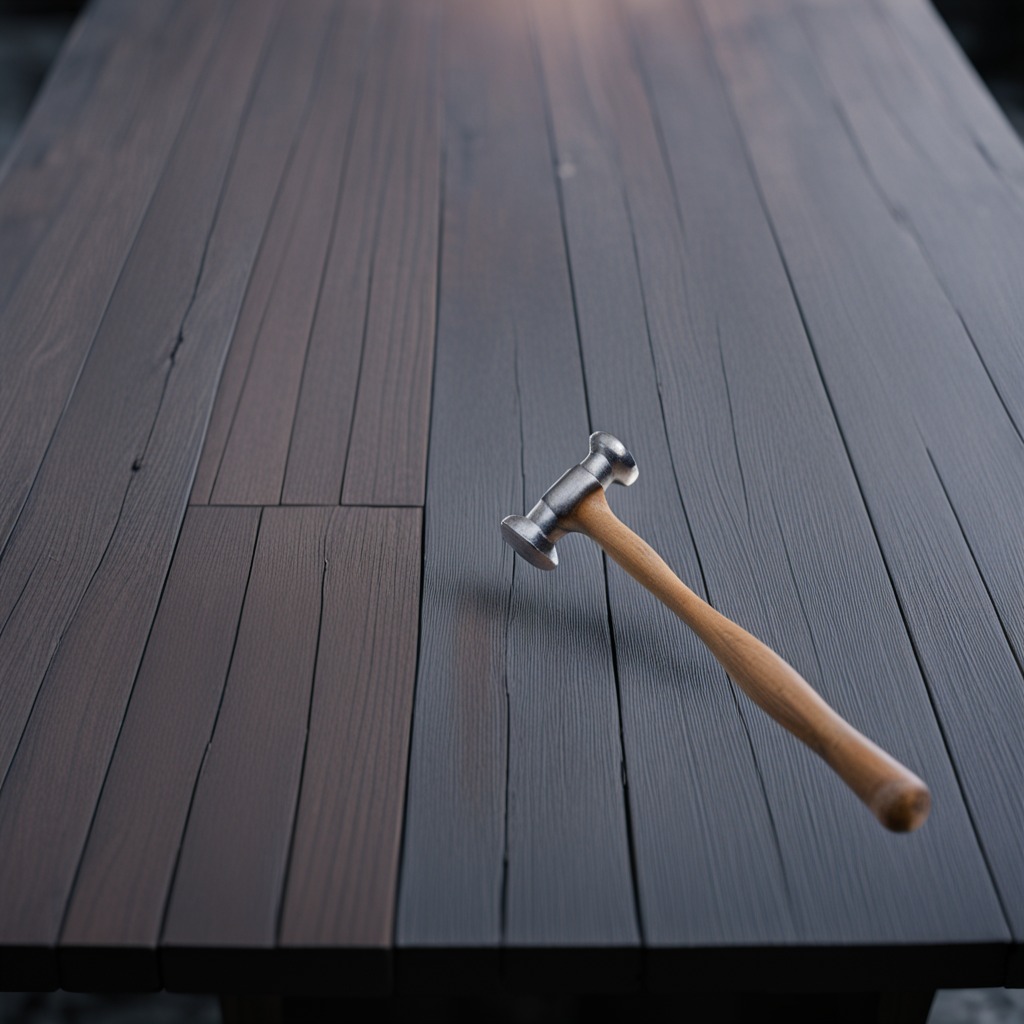
A hammer lies on the table in the garage.